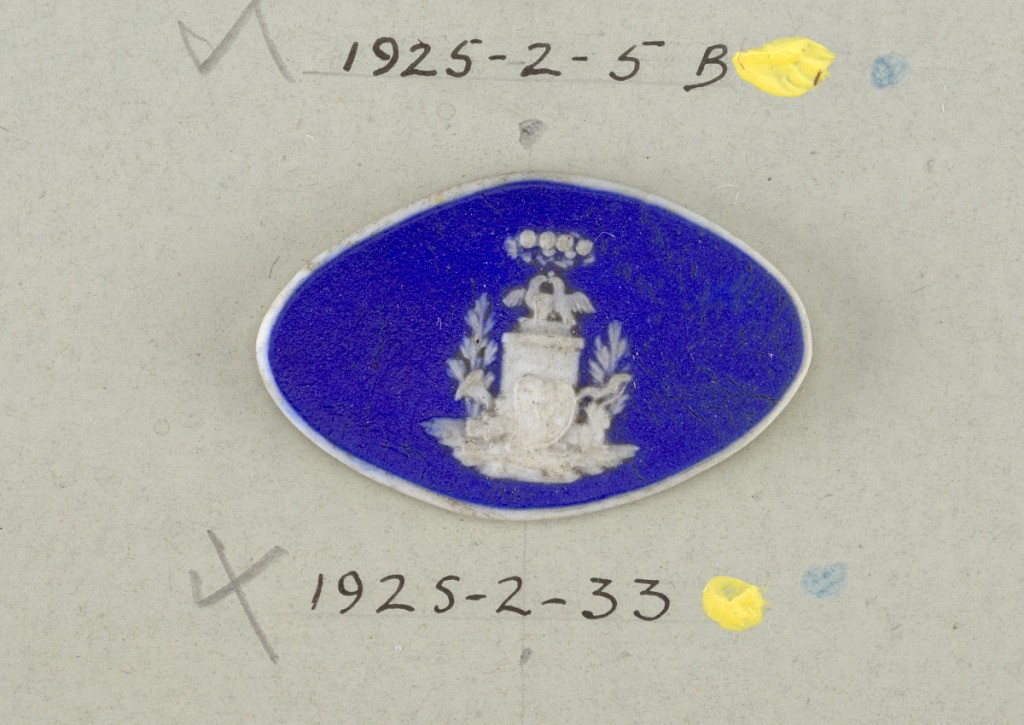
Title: Button
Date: late 18th century
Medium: Stoneware
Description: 1925-2-33: Oval medallion the style of Wedgwood Jasperware; o...